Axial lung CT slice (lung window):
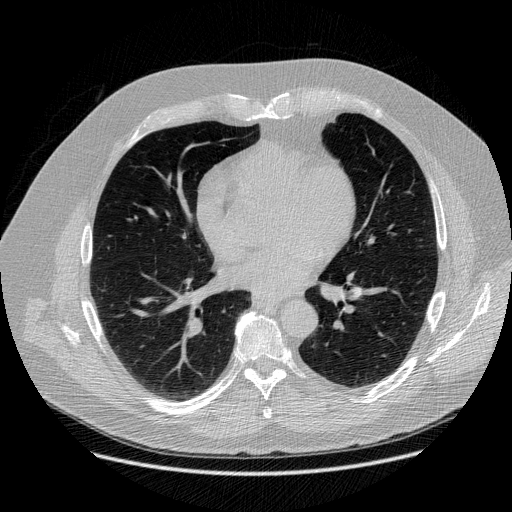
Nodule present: no